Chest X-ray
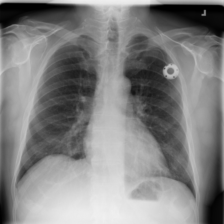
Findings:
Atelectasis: negative
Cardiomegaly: negative
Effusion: negative
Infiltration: negative
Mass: negative
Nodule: negative
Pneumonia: negative
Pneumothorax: negative
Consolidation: negative
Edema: negative
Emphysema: negative
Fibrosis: negative
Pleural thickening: negative
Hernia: negative